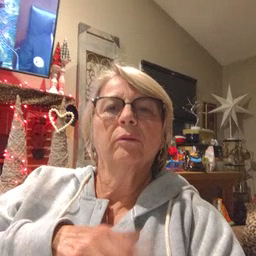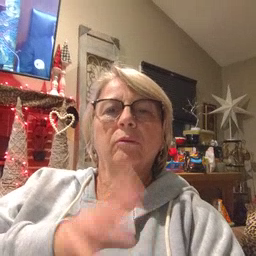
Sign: helicopter